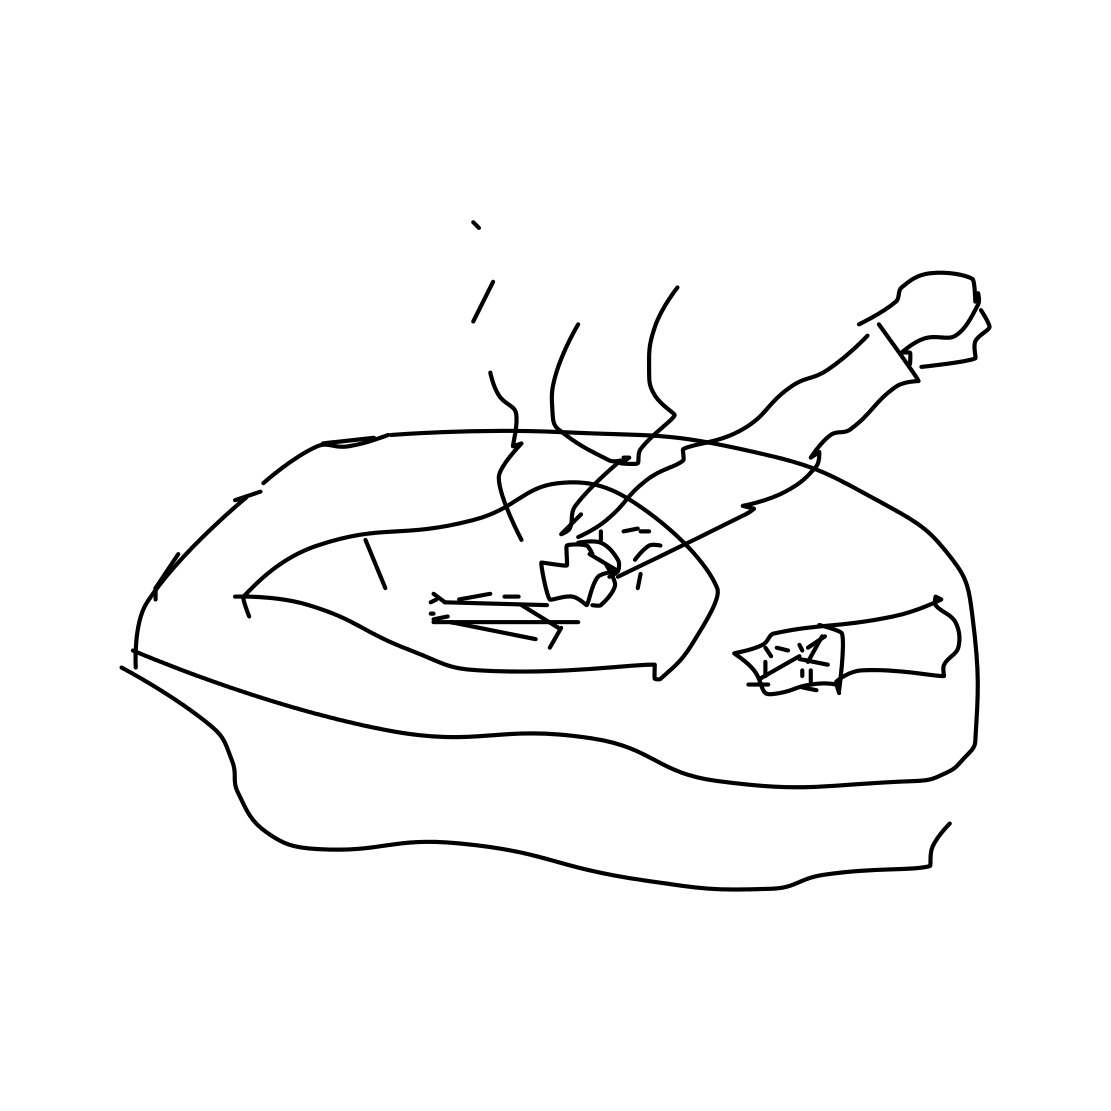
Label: ashtray